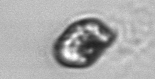
Label: Proterythropsis